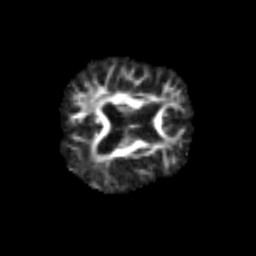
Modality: FA
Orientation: axial
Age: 70
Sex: female
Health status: ill
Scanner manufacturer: siemens
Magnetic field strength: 3 T
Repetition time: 8.7 s
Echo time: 0.11 s